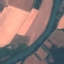
Land use / land cover class: River